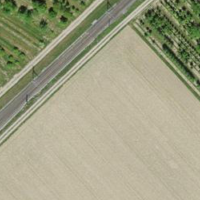
EUNIS habitat code: 52
Species observed at this site:
Equisetum arvense